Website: lowes
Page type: payment
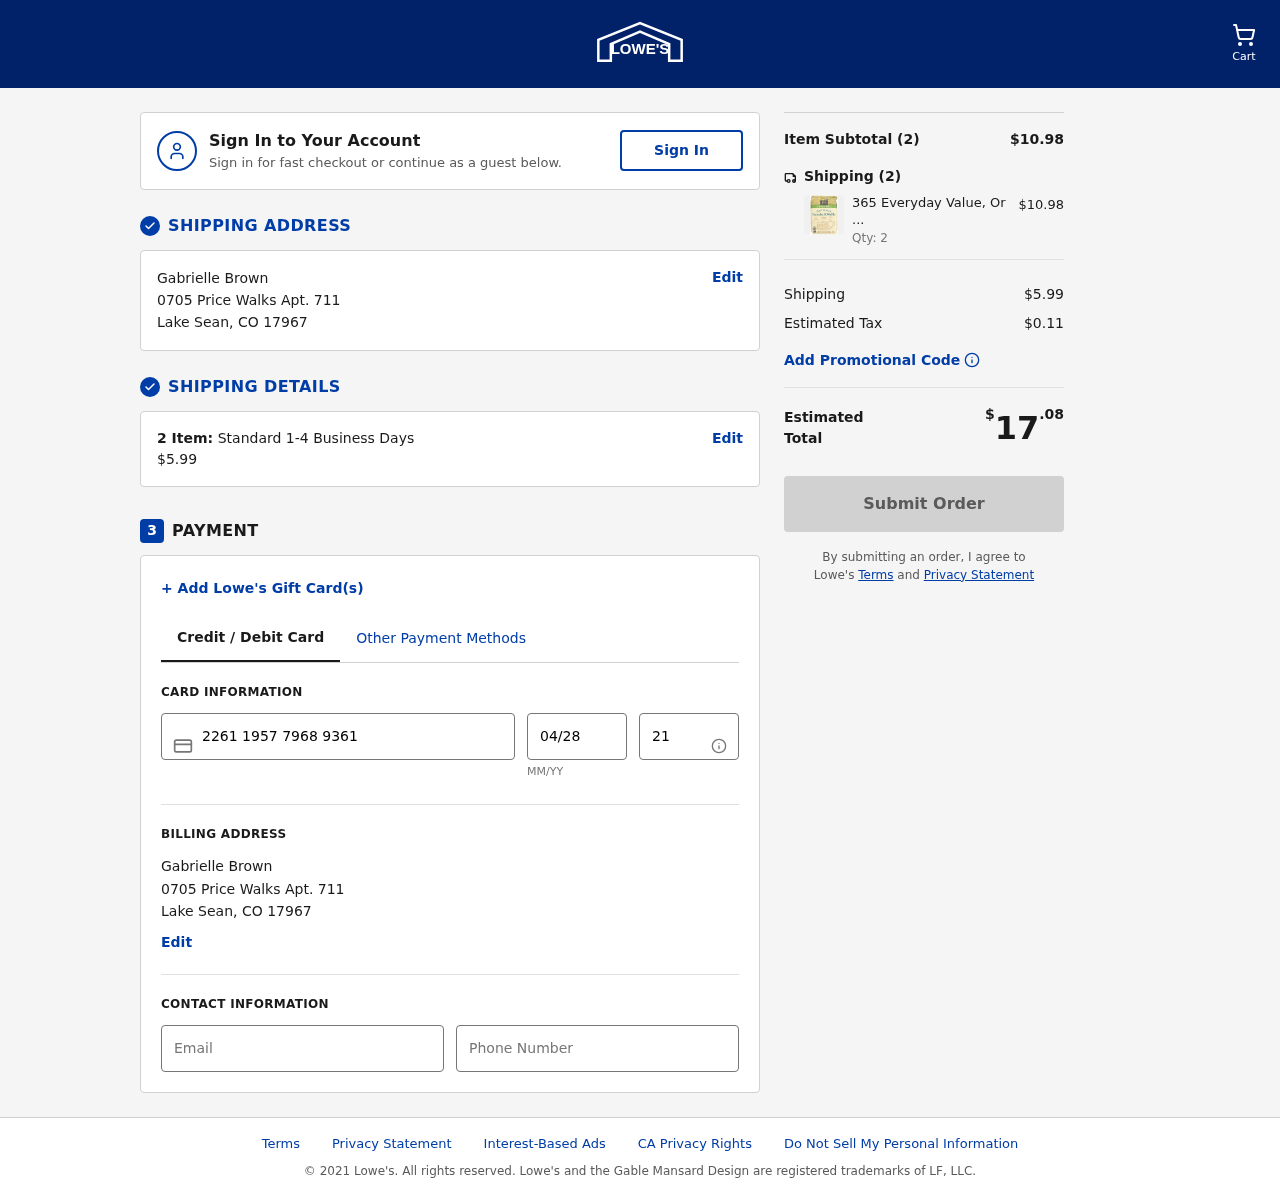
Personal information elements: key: PII_CARD_CVV
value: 218
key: PII_CARD_EXPIRY
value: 04/28
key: PII_CARD_NUMBER
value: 2261 1957 7968 9361
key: PII_CITY
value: Lake Sean
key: PII_EMAIL
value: gabrielle_brown@yahoo.com
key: PII_FULLNAME
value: Gabrielle Brown
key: PII_PHONE
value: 3015975933
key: PII_POSTCODE
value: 17967
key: PII_STATE_ABBR
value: CO
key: PII_STREET
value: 0705 Price Walks Apt. 711
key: PII_FULLNAME2
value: Gabrielle Brown
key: PII_STREET2
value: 0705 Price Walks Apt. 711
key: PII_CITY2
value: Lake Sean
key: PII_STATE_ABBR2
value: CO
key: PII_POSTCODE2
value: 17967
Product elements: key: PRODUCT1_NAME
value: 365 Everyday Value, Organic Buttermilk Pancake & Waffle Mix, 32 oz
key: PRODUCT1_PRICE
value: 5.49
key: PRODUCT1_QUANTITY
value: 2
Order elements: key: ORDER_NUM_ITEMS
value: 2
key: ORDER_SHIPPING_COST
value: $5.99
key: ORDER_NUM_ITEMS2
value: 2
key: ORDER_SUBTOTAL
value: $10.98
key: ORDER_NUM_ITEMS3
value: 2
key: ORDER_SHIPPING_COST2
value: $5.99
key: ORDER_TAX
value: $0.11
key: ORDER_TOTAL
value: $17.08